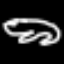
Label: frog